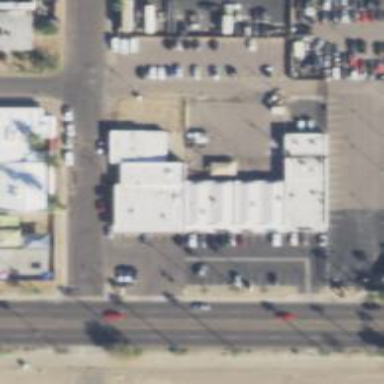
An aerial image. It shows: Car rental facility.